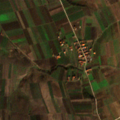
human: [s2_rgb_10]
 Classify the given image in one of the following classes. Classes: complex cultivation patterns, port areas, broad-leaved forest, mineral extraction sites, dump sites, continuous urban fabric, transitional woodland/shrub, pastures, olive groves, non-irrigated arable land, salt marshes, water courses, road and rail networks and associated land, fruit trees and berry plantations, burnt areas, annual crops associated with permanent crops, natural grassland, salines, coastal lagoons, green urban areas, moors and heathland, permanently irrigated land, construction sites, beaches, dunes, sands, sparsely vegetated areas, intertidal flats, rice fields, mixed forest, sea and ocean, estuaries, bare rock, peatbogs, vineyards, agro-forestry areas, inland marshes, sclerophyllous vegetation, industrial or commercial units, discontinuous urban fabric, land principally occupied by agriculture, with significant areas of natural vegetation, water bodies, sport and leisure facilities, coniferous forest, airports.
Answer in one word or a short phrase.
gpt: non-irrigated arable land, complex cultivation patterns